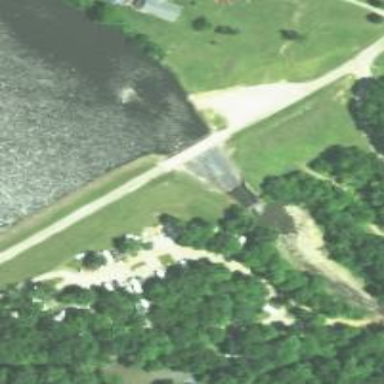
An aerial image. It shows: Service road crossing bridge over dam.